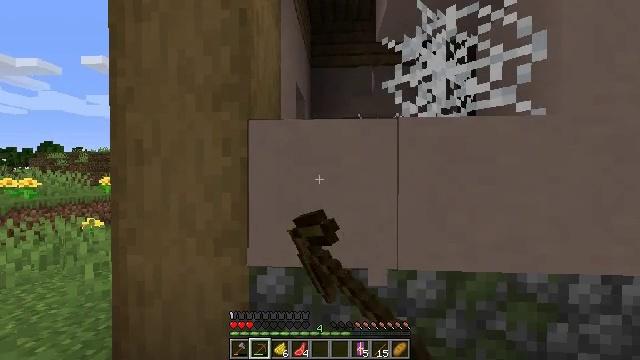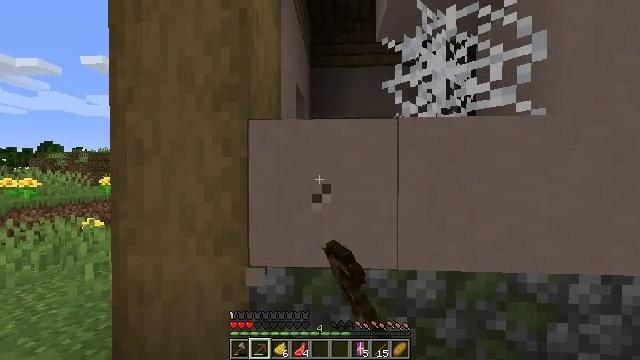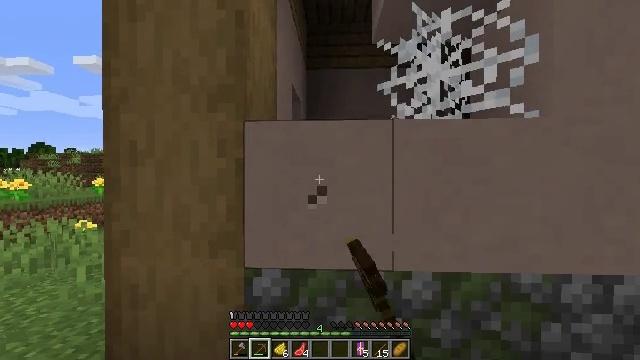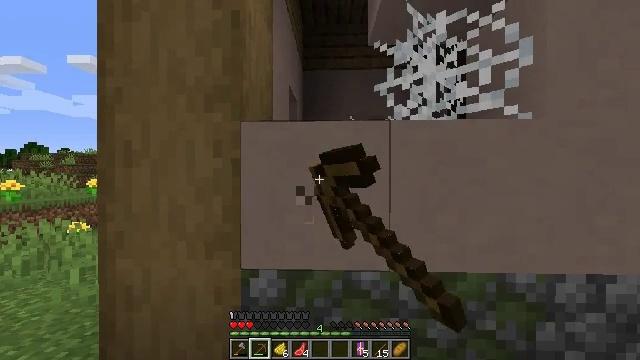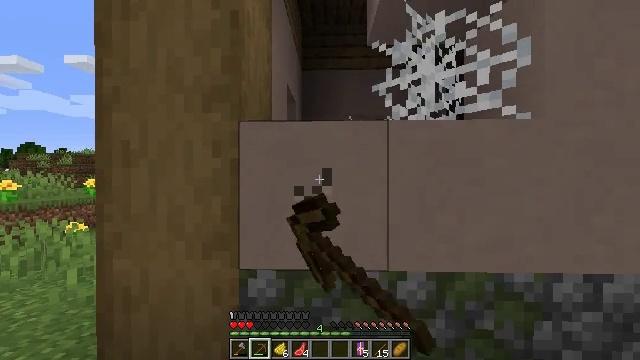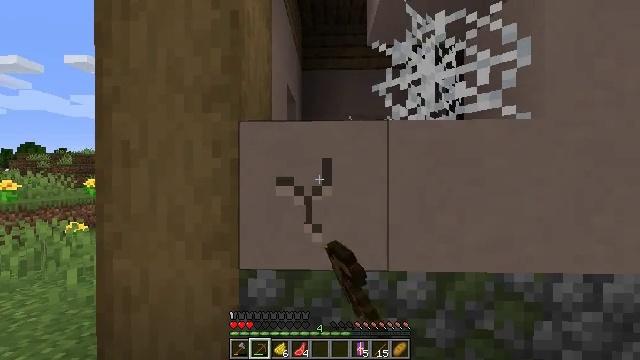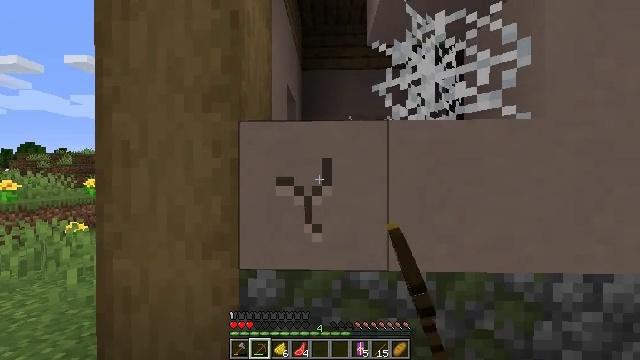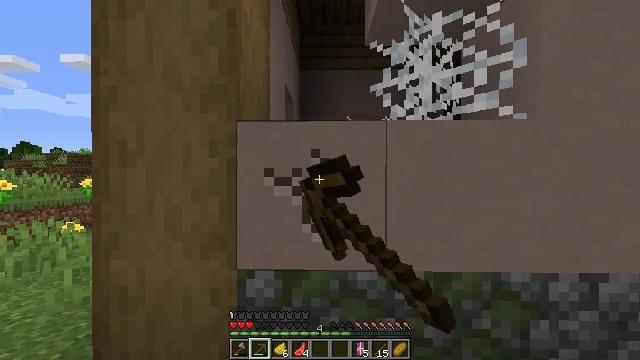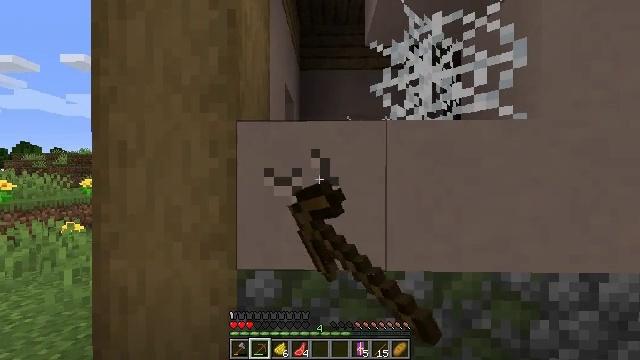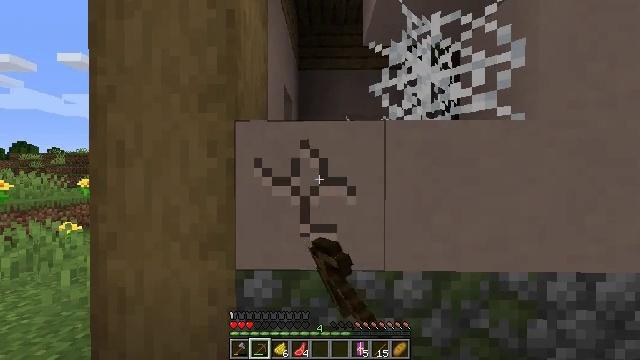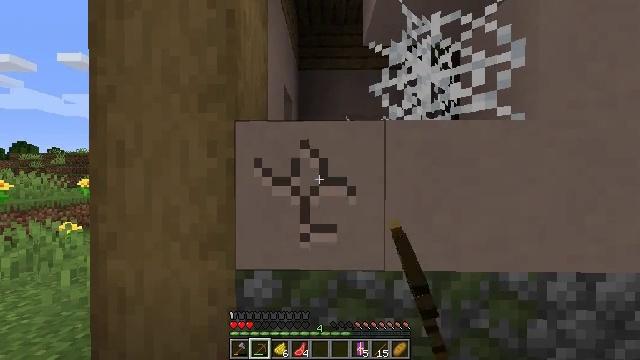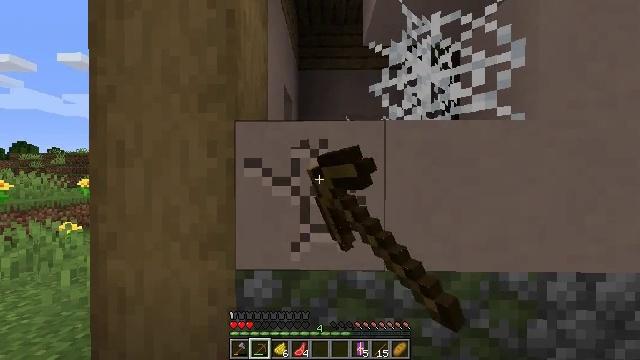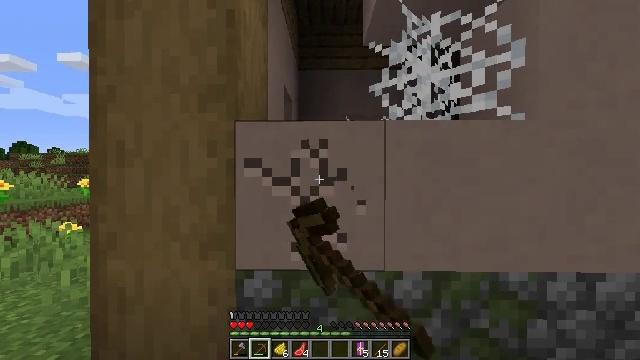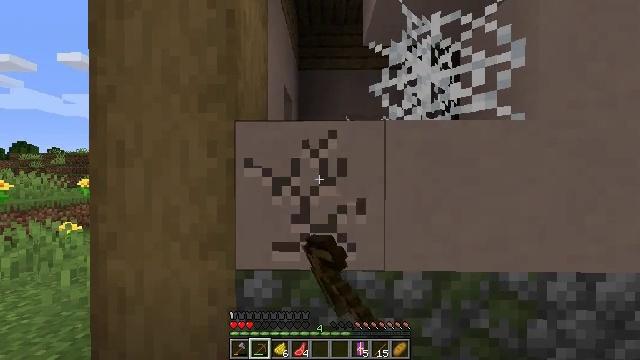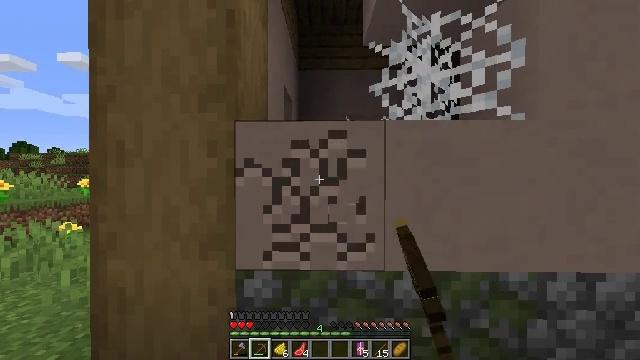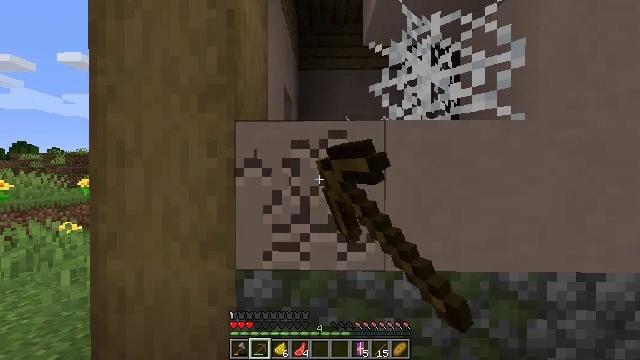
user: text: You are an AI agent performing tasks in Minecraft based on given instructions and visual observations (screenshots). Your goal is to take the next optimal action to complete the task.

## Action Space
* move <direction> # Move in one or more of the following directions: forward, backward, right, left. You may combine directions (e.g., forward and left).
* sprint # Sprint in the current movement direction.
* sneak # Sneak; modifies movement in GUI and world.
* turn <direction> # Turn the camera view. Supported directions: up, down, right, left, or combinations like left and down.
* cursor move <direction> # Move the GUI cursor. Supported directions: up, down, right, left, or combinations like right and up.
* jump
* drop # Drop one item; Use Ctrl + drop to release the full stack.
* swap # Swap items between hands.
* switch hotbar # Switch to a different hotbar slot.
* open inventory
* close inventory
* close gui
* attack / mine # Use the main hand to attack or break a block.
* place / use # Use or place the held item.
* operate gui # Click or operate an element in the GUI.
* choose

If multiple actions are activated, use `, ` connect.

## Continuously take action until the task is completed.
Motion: motion action
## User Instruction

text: Mine the white terracotta.
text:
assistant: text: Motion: attack / mine
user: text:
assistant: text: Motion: attack / mine
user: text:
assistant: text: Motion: attack / mine
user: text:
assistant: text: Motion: attack / mine
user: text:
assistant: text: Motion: attack / mine
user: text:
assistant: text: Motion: attack / mine
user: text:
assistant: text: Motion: attack / mine
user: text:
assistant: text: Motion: attack / mine
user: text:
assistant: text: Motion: attack / mine
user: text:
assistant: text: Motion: attack / mine
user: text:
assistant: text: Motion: attack / mine
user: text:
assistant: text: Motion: attack / mine
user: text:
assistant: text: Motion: attack / mine
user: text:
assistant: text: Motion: attack / mine
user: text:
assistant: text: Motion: attack / mine
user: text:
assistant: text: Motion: attack / mine
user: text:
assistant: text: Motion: attack / mine
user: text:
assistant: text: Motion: attack / mine
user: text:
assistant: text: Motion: attack / mine
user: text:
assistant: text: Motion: attack / mine
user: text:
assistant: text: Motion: attack / mine
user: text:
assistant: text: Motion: attack / mine
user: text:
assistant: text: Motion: attack / mine
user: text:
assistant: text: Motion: attack / mine
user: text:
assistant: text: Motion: move forward, attack / mine
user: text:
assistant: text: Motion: move forward, turn right and down, attack / mine
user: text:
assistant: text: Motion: move forward, turn right and down, attack / mine
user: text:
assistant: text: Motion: move forward, turn right and down, attack / mine
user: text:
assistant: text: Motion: move forward, attack / mine
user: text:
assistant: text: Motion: attack / mine